Current action and preconditions to check: trajectory_clear

Your task: For each precondition in the list above, predict whether it will hold at this action.

Consider the current scene as observed from the mobile robot's camera, and analyze the predicted future states of all dynamic agents (e.g., people, animals, vehicles, or any moving entities) within the NEXT SECOND.

IMPORTANT: Only answer "very likely" if you are absolutely certain—based on strong, clear evidence—that a dynamic agent will violate the precondition in the predicted future state. Do NOT answer "very likely" for unlikely, ambiguous, or low-probability risks.

Ask yourself for each precondition: Is there a high probability, with clear and convincing evidence, that the predicted future states of any dynamic agent will interfere with the predicted future state of the currently executing action within the NEXT SECOND, causing that precondition to fail?

Assess the risk level based on these predictions. Use "likely" or "very likely" if motions create a clear risk of interference.

Use "neutral" or "improbable" if agents are nearby but their predicted paths are clearly diverging or non-conflicting.

Failure Risk Categories: "very improbable", "improbable", "neutral", "likely", "very likely"

Answer Format: Output ONLY the probability_of_failure value from these categories: "very improbable", "improbable", "neutral", "likely", "very likely"

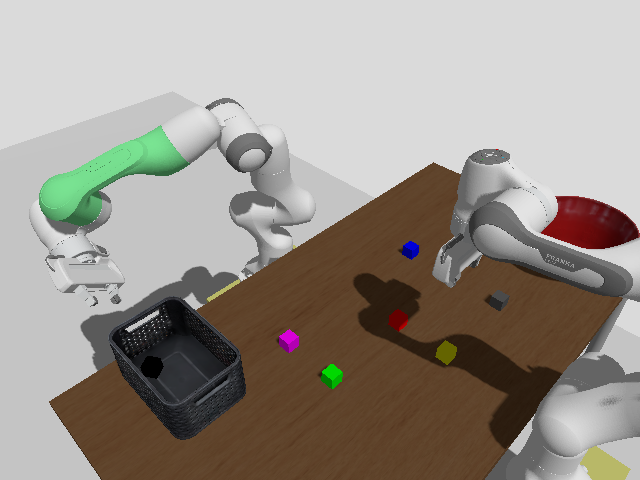

Answer: very improbable